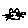
Label: cat